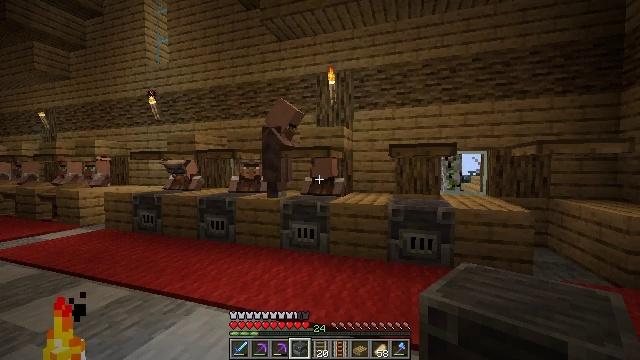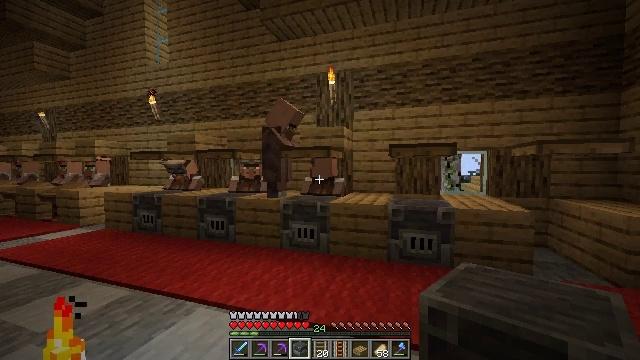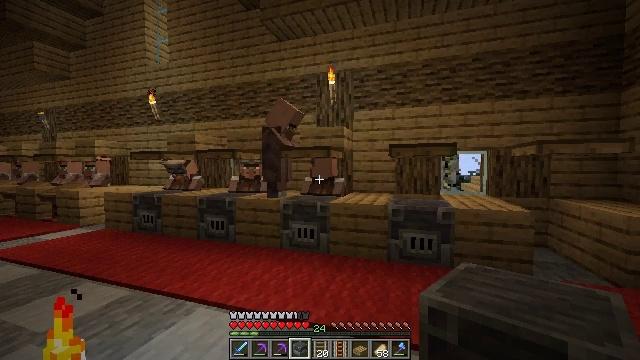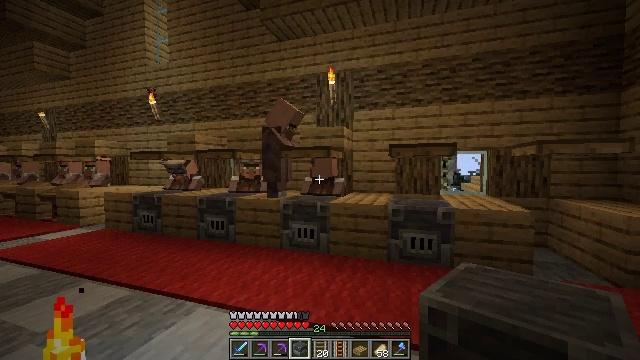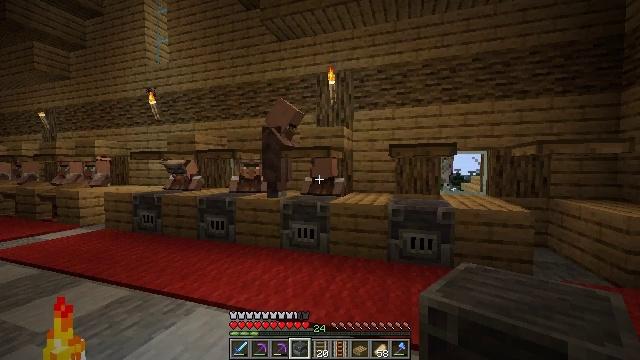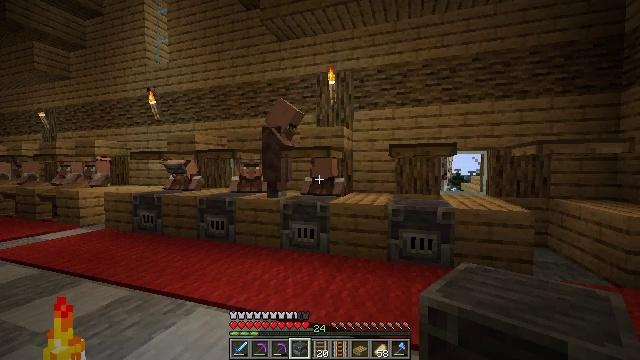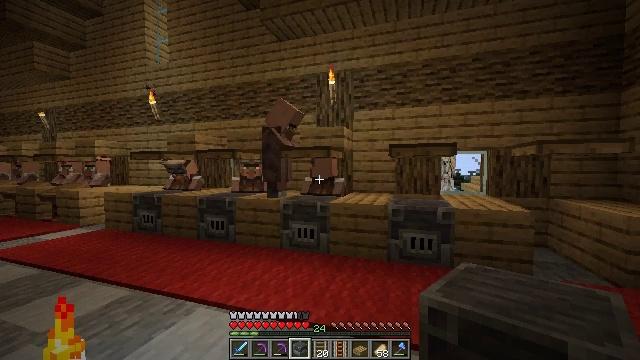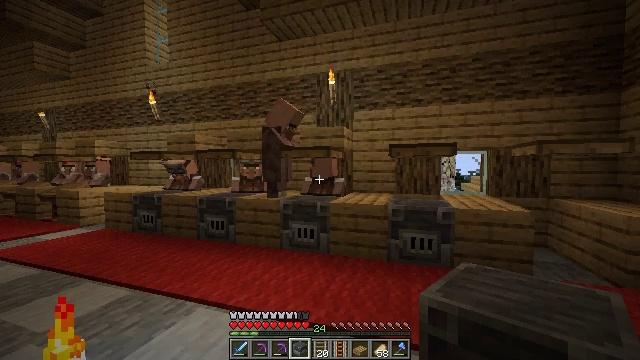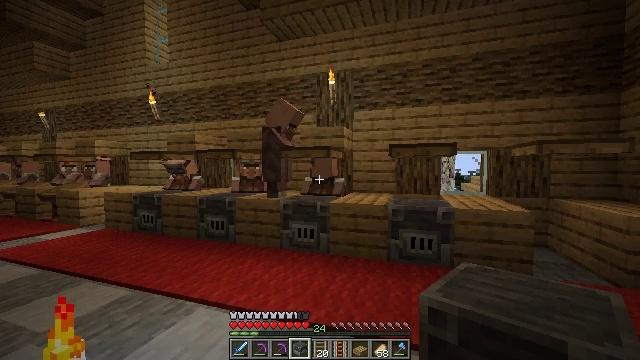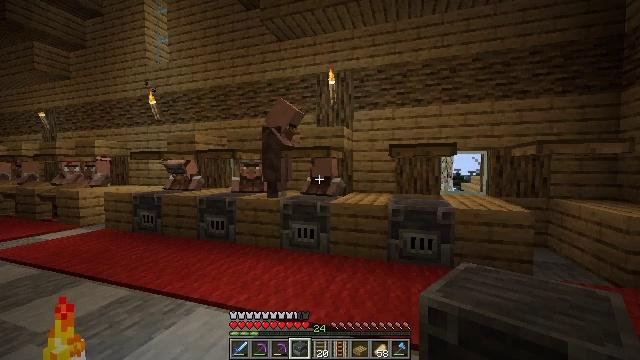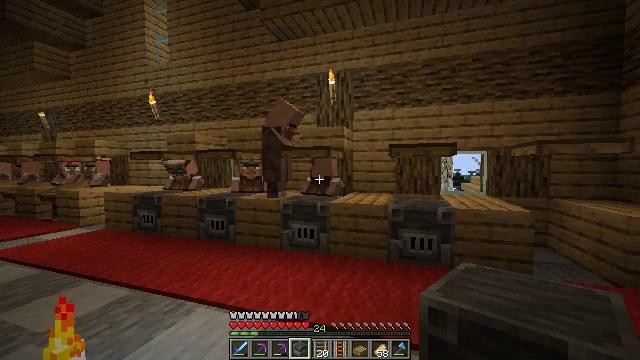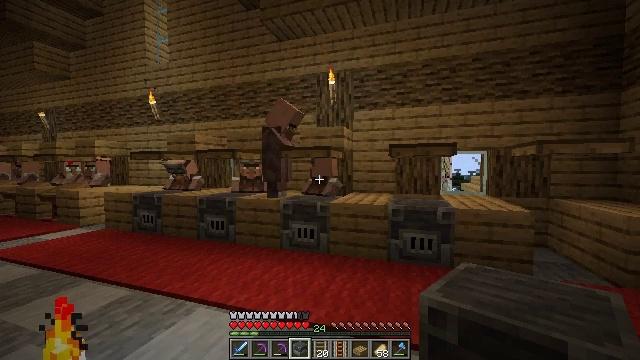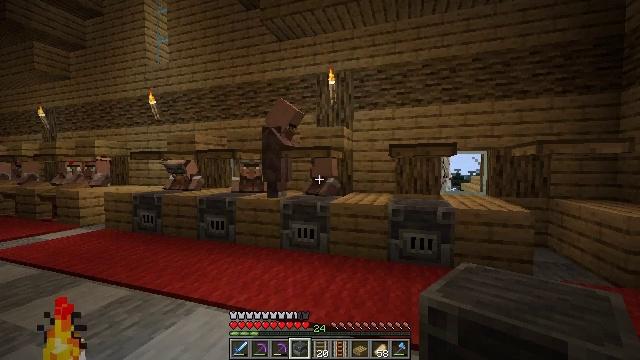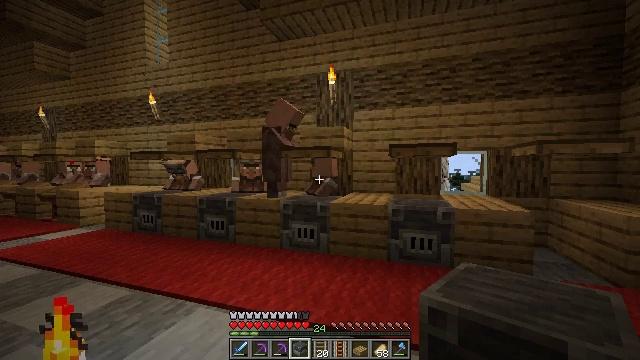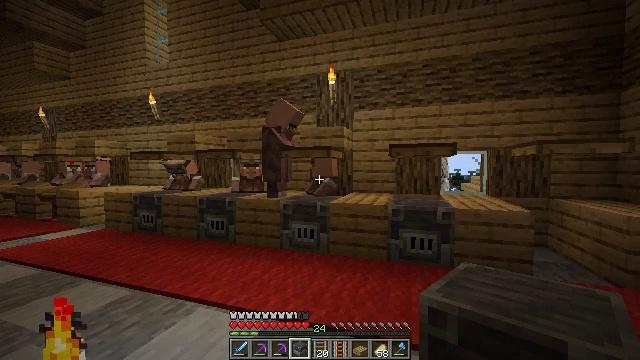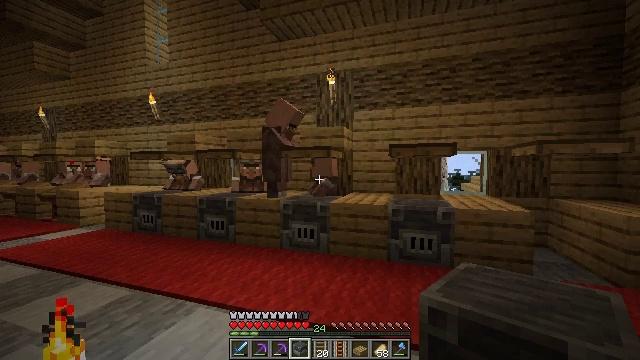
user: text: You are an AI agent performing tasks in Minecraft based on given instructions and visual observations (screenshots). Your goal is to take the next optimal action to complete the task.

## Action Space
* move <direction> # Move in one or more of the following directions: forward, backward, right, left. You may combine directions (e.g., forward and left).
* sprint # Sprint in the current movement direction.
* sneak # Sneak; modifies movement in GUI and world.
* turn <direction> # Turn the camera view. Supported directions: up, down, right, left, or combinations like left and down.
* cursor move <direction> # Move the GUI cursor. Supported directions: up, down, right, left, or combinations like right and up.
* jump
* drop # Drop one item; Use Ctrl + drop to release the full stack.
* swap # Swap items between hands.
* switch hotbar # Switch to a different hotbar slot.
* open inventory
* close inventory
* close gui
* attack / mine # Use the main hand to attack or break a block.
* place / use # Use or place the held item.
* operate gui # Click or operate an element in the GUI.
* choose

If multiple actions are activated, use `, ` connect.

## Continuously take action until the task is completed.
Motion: motion action
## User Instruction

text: Remove the oak trapdoor from its place.
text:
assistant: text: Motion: no_op
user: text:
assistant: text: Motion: no_op
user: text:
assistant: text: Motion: no_op
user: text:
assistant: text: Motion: no_op
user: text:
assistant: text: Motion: no_op
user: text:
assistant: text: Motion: no_op
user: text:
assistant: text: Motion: no_op
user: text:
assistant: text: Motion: no_op
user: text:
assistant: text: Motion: no_op
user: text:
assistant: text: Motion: no_op
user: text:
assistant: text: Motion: no_op
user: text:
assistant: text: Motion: no_op
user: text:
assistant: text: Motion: no_op
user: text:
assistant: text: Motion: no_op
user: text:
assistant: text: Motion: no_op
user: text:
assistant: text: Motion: no_op
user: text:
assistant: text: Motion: no_op
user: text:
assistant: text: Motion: no_op
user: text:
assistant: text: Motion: no_op
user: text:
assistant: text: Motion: no_op
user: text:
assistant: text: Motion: no_op
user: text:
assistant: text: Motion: no_op
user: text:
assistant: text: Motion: no_op
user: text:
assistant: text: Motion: no_op
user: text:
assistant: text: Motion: no_op
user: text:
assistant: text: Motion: no_op
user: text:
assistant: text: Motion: no_op
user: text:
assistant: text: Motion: no_op
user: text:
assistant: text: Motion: no_op
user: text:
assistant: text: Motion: no_op